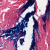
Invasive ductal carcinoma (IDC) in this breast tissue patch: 0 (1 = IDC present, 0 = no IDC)